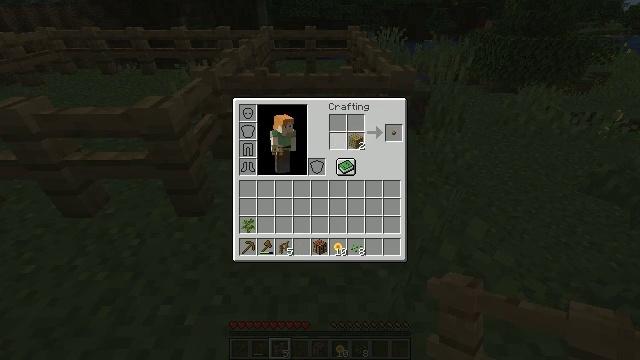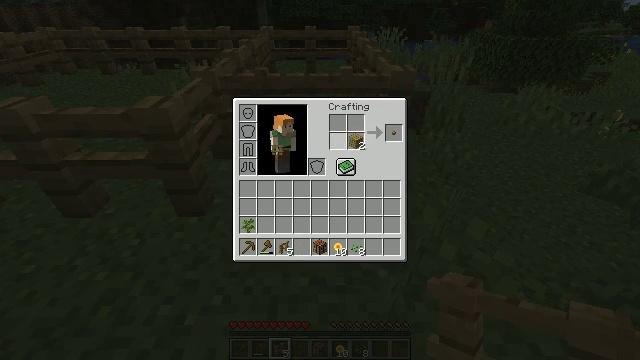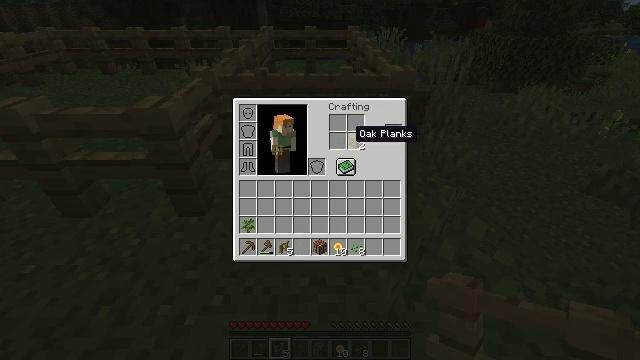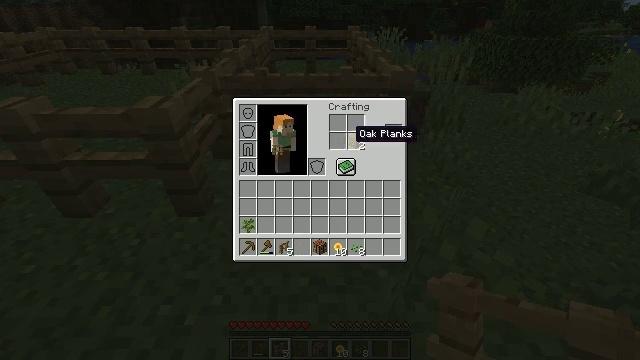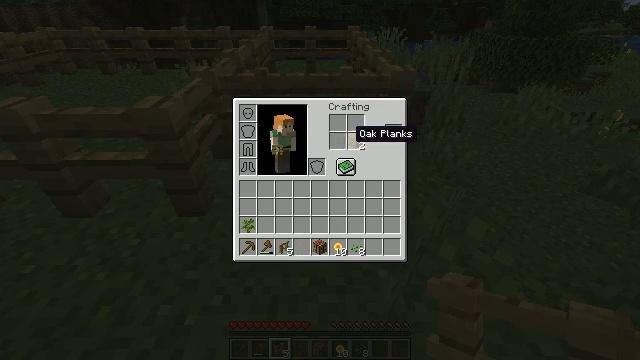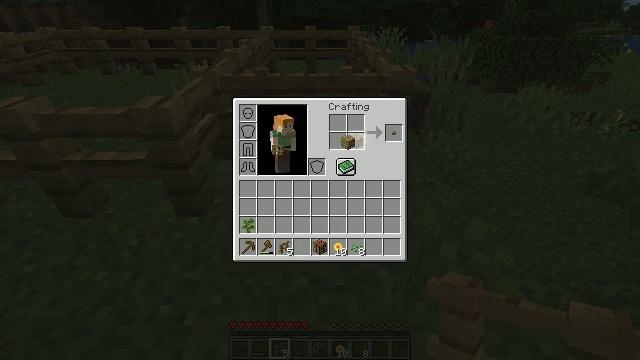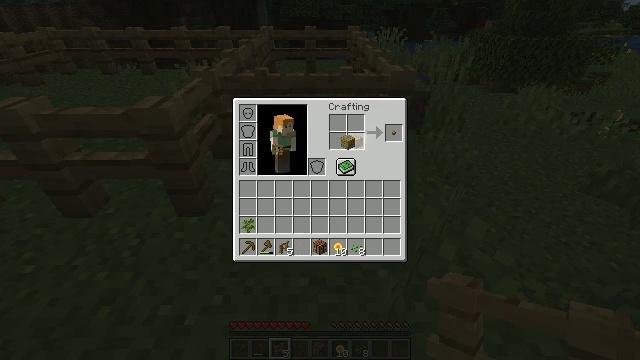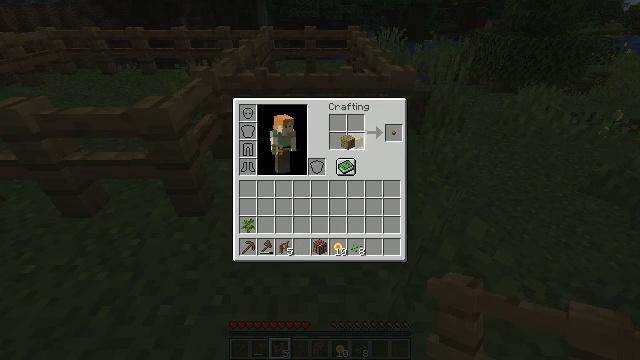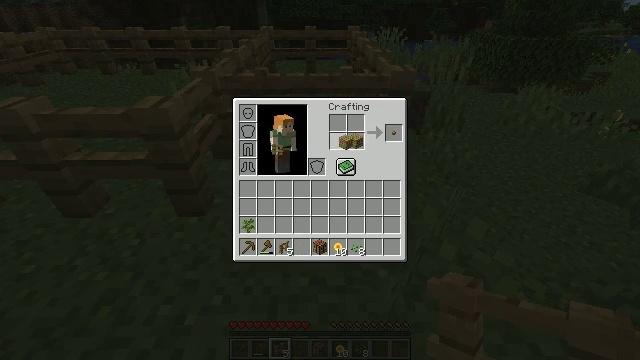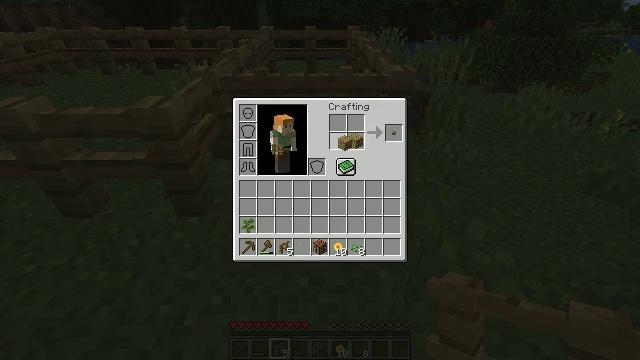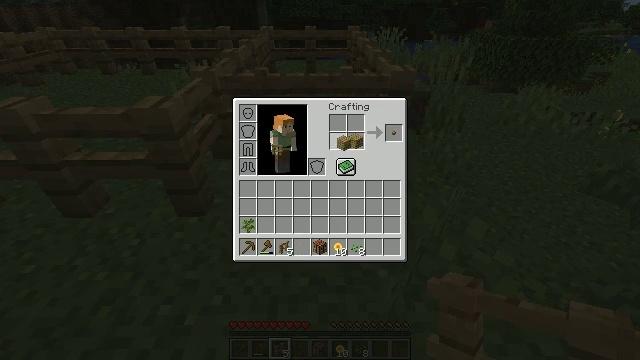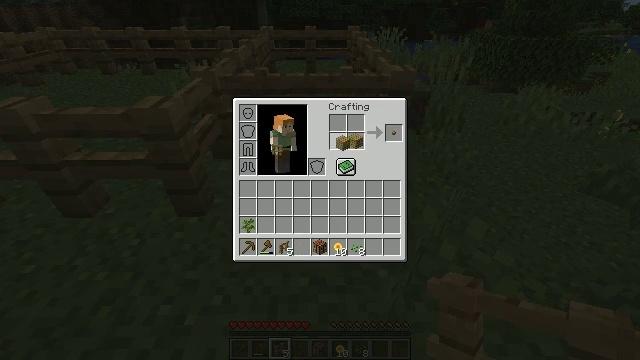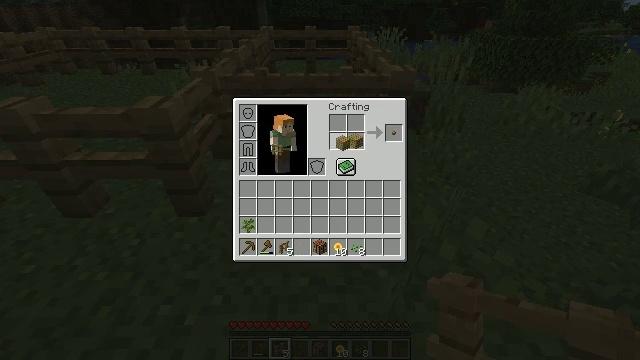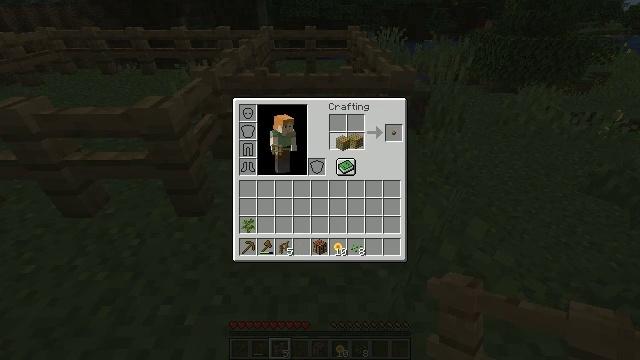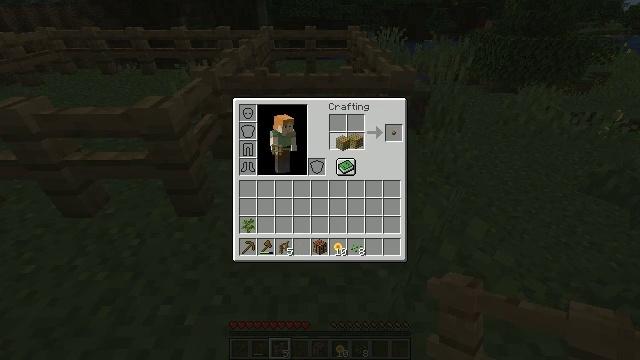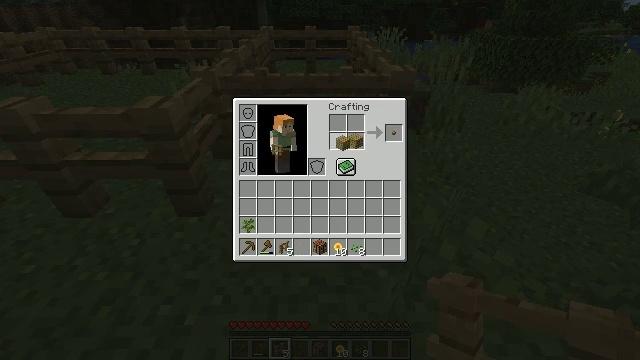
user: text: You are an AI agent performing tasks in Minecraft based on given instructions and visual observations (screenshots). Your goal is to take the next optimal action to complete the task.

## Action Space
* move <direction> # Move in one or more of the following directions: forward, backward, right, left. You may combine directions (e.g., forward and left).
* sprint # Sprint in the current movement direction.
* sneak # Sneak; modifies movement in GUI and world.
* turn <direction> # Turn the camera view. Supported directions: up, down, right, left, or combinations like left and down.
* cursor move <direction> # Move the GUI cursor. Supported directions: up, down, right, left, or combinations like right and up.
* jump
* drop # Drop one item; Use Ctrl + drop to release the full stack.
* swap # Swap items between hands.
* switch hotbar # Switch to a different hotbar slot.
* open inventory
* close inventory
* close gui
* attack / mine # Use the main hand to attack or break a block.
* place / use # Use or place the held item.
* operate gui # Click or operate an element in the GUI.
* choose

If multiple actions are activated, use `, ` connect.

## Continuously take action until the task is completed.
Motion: motion action
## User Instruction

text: To craft an oak pressure plate, use oak planks in the crafting table.
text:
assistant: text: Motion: no_op
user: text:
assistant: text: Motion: no_op
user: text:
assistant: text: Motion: no_op
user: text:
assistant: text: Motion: no_op
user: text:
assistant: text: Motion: choose
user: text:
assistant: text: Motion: choose
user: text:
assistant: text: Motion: no_op
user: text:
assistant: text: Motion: no_op
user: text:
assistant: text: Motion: no_op
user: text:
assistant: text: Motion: no_op
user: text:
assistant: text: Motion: no_op
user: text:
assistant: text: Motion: no_op
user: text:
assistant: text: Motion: no_op
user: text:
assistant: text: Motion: no_op
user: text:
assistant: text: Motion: no_op
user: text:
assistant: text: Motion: operate gui
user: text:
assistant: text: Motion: operate gui
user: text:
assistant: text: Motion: no_op
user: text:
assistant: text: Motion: no_op
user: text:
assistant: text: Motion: no_op
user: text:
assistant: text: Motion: no_op
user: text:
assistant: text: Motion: no_op
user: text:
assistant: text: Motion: no_op
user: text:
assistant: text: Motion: no_op
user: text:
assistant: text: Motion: no_op
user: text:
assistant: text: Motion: cursor move right
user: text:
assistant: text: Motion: cursor move right
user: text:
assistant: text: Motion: cursor move right
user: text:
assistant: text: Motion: no_op
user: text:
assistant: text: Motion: no_op